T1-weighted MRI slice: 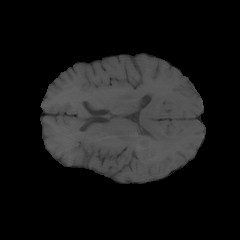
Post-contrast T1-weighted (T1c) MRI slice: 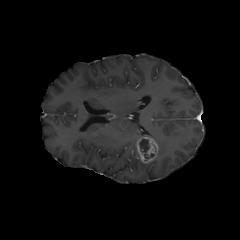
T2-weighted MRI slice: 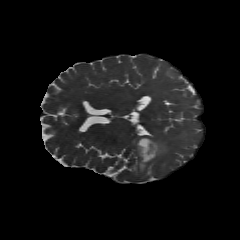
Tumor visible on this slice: yes